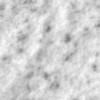
Label: no_change